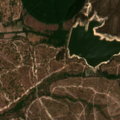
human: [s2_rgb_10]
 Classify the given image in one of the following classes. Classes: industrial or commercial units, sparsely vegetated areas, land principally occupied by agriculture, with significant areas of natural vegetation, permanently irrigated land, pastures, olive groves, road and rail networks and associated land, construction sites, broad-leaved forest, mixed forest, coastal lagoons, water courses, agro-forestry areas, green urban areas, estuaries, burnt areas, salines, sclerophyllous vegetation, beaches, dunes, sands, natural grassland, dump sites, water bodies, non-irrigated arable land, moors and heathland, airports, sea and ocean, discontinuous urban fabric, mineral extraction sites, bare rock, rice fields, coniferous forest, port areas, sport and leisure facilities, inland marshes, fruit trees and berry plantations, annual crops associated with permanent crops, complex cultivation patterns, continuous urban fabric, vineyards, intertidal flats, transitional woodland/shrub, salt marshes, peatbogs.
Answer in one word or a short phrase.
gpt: permanently irrigated land, pastures, agro-forestry areas, broad-leaved forest, transitional woodland/shrub, water bodies